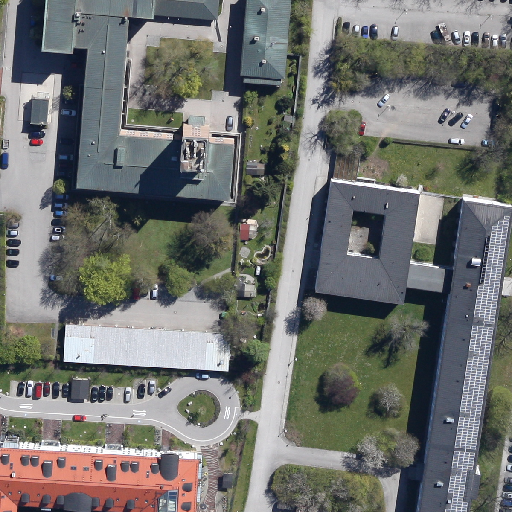
Referring expression: paved road